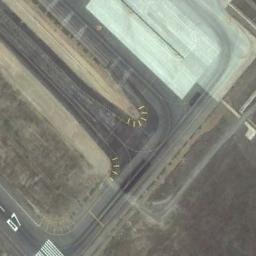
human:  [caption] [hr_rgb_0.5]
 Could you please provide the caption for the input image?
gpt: Next to many complex staggered runways are large brown bare fields with white '07' and short-line signs on the runways .

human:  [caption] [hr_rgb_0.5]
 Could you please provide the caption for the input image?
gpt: The runway is on the bare land .

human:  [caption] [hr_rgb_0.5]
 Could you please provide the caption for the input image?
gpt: The runway is next to some roads and an open area and the designation marking is 07 .

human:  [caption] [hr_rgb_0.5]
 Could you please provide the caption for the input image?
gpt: There are vertical lines on the runway .

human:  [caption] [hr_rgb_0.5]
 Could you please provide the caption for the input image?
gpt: There are brown bare land near the runway .